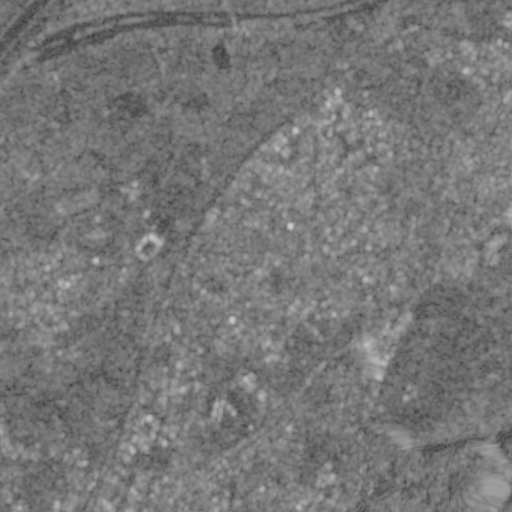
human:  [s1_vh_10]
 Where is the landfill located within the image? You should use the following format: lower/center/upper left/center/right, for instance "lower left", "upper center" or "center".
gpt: The landfill is located in the lower right of the image.
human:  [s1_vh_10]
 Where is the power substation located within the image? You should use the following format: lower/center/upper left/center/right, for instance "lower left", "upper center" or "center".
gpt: The power substation is located in the lower of the image.
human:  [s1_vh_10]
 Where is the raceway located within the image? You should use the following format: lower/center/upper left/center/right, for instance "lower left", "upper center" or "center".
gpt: The raceway is located in the upper right of the image.
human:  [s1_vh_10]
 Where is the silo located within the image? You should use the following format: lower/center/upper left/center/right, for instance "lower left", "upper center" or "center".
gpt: The silo is located in the upper right of the image.
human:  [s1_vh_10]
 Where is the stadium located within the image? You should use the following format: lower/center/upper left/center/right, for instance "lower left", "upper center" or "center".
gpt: The stadium is located in the lower center of the image.
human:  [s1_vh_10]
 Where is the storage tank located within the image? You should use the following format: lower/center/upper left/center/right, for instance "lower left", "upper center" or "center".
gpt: The storage tank is located in the center left of the image.
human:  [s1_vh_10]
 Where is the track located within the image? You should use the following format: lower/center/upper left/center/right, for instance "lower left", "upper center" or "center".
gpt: The track is located in the upper right of the image.
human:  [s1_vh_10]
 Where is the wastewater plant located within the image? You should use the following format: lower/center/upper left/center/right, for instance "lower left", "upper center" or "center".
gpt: The wastewater plant is located in the upper right of the image.
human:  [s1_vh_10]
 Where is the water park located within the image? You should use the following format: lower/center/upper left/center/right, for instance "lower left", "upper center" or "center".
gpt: The water park is located in the upper right of the image.
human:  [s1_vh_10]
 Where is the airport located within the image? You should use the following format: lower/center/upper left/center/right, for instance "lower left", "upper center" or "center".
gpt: There is no airport in the image.

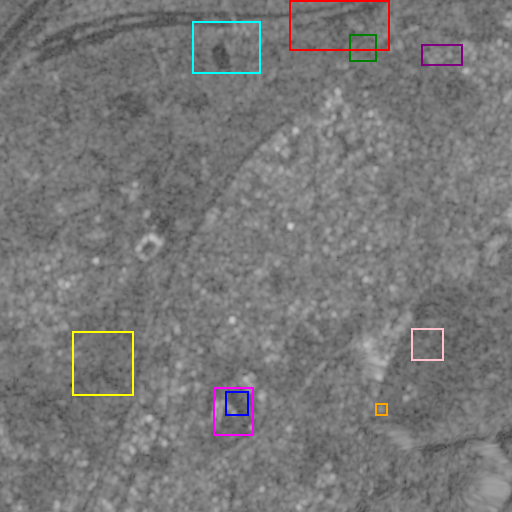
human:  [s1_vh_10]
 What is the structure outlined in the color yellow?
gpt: The structure outlined in yellow is a crop field.
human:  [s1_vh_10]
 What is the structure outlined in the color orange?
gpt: The structure outlined in orange is a gas station.
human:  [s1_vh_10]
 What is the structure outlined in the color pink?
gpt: The structure outlined in pink is a landfill.
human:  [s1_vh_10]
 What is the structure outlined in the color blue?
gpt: The structure outlined in blue is a park.
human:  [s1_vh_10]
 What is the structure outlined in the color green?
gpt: The structure outlined in green is a parking lot.
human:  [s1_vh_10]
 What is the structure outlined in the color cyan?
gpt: The structure outlined in cyan is a quarry.
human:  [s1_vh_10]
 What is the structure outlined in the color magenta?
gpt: The structure outlined in magenta is a stadium.
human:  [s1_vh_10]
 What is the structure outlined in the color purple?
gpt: The structure outlined in purple is a wastewater plant.
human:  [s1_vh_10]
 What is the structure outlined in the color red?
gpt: The structure outlined in red is a water park.